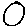
Label: circle